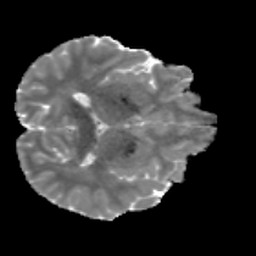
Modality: MD
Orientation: axial
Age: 28
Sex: male
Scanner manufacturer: siemens
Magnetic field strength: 3 T
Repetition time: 3.5 s
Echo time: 0.086 s